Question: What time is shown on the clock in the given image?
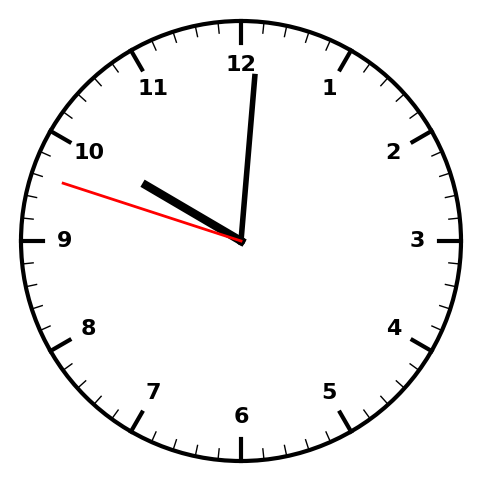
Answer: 10:00:48